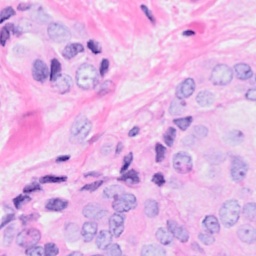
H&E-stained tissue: Breast